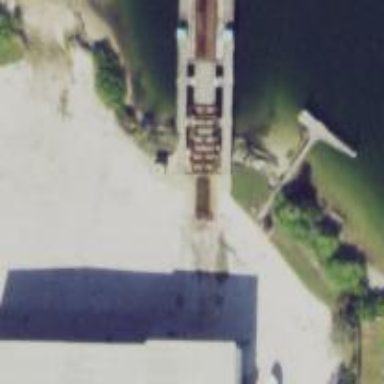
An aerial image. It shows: Man-made pier.